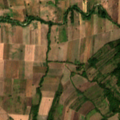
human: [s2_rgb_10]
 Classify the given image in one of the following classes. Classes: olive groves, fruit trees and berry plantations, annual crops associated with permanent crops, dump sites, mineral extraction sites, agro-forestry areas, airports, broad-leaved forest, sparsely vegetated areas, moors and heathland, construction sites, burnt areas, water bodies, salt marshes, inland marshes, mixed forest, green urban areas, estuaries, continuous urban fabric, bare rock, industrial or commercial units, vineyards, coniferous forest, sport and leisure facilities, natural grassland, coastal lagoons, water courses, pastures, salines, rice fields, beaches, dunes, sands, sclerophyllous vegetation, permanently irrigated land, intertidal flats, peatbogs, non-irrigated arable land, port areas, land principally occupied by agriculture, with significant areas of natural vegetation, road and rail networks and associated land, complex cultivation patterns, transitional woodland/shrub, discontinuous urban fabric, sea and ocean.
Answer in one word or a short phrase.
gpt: complex cultivation patterns, land principally occupied by agriculture, with significant areas of natural vegetation, broad-leaved forest